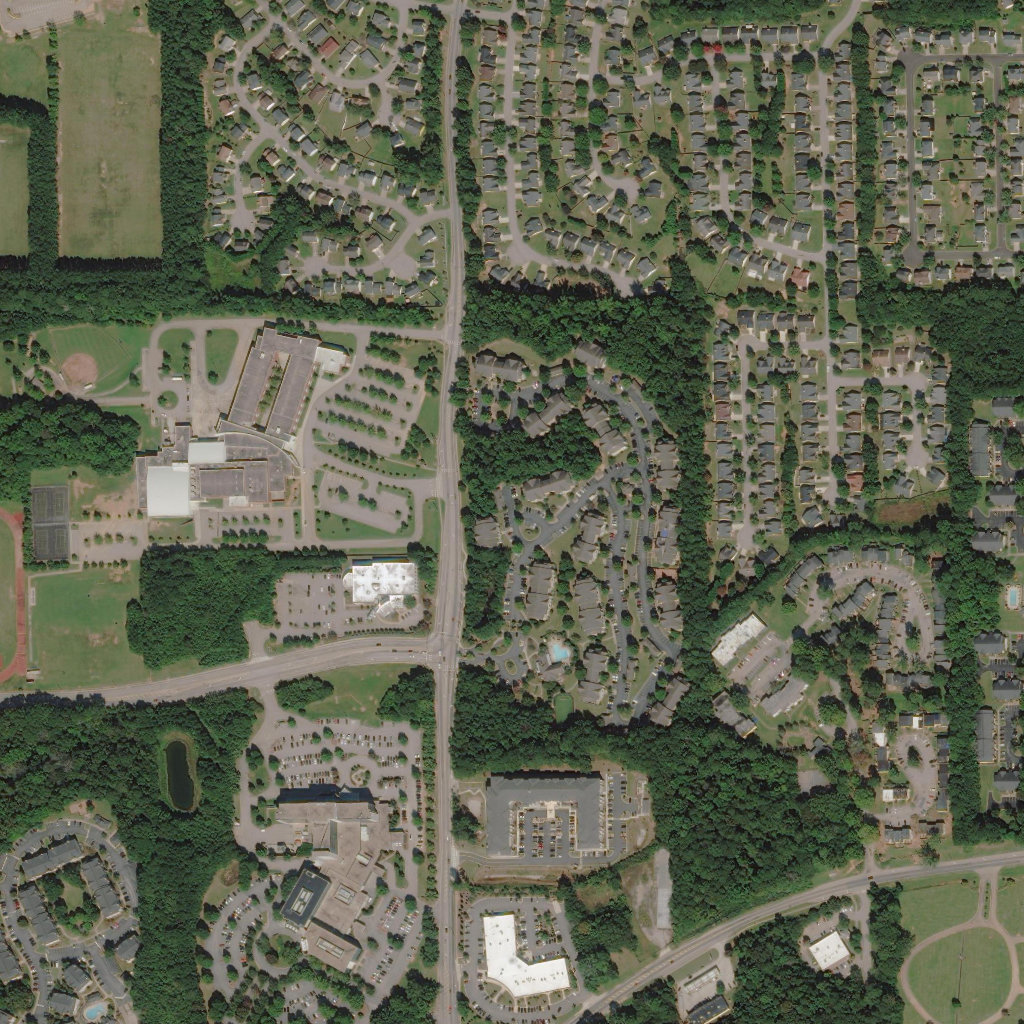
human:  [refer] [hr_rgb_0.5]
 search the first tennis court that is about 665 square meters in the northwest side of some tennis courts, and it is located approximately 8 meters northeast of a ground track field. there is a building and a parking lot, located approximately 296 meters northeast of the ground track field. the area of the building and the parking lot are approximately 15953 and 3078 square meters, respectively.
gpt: <box>[[3, 47, 4, 51, 0]]</box>

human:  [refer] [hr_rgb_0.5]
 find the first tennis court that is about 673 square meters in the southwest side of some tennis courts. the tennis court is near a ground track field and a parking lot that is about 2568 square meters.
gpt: <box>[[3, 51, 4, 54, 0]]</box>